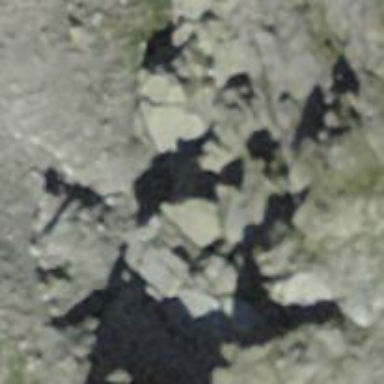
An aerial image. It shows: Natural cliff.